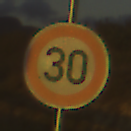
Verkehrszeichen: Geschwindigkeit30
Umgebung: Outdoor, RoadRail
Tageszeit: SunriseSunset
Wetter: PartlyCloudy
Licht: Natural
Jahreszeit: NotSpecified
Kontrast: HighContrast